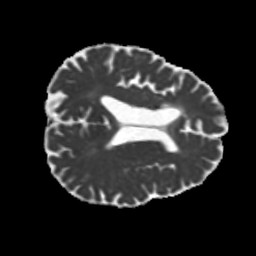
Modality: MD
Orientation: axial
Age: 72
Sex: male
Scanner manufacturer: siemens
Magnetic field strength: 3 T
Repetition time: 5.25 s
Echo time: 0.08 s